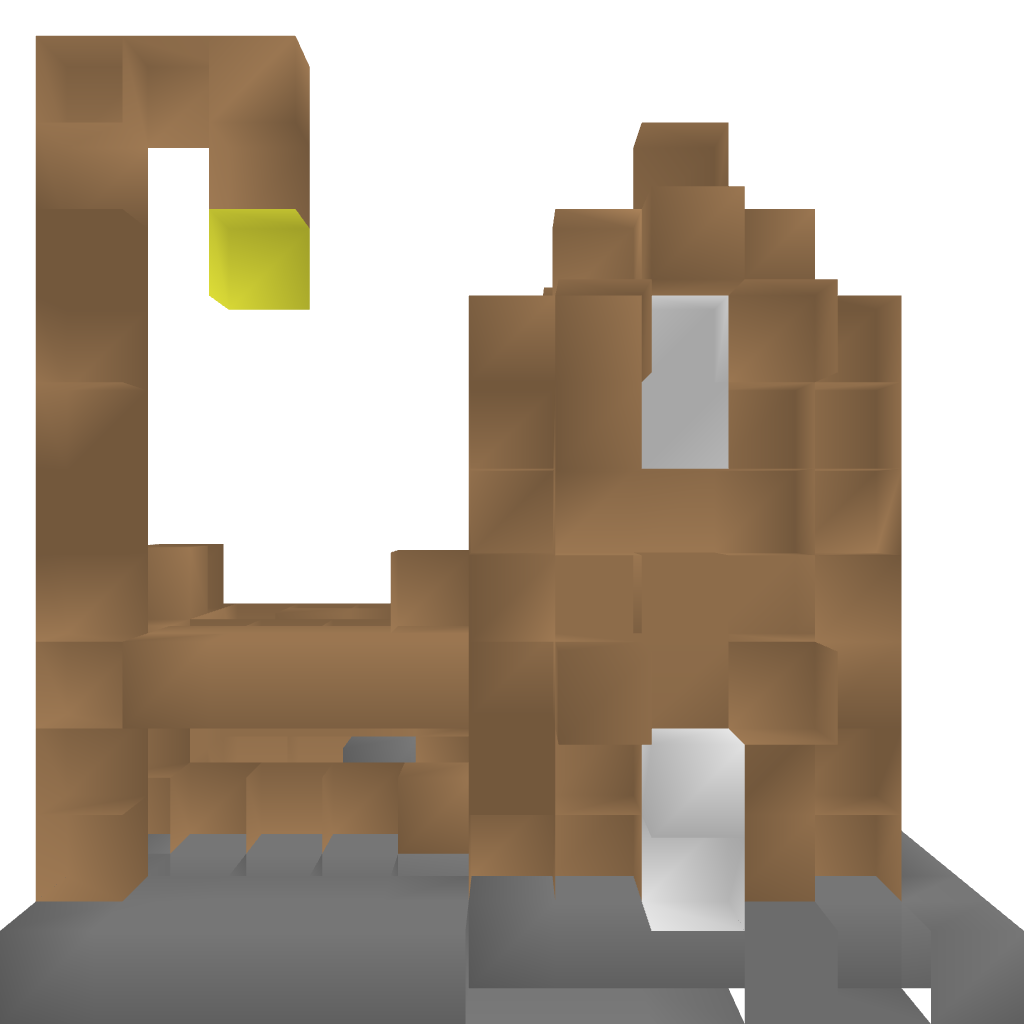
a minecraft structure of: Special Shop bad low quality